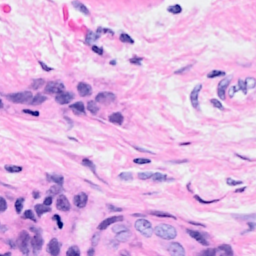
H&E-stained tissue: Breast